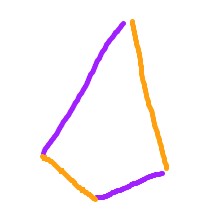
Shape: kite